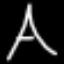
Label: The Eiffel Tower